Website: apple
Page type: payment
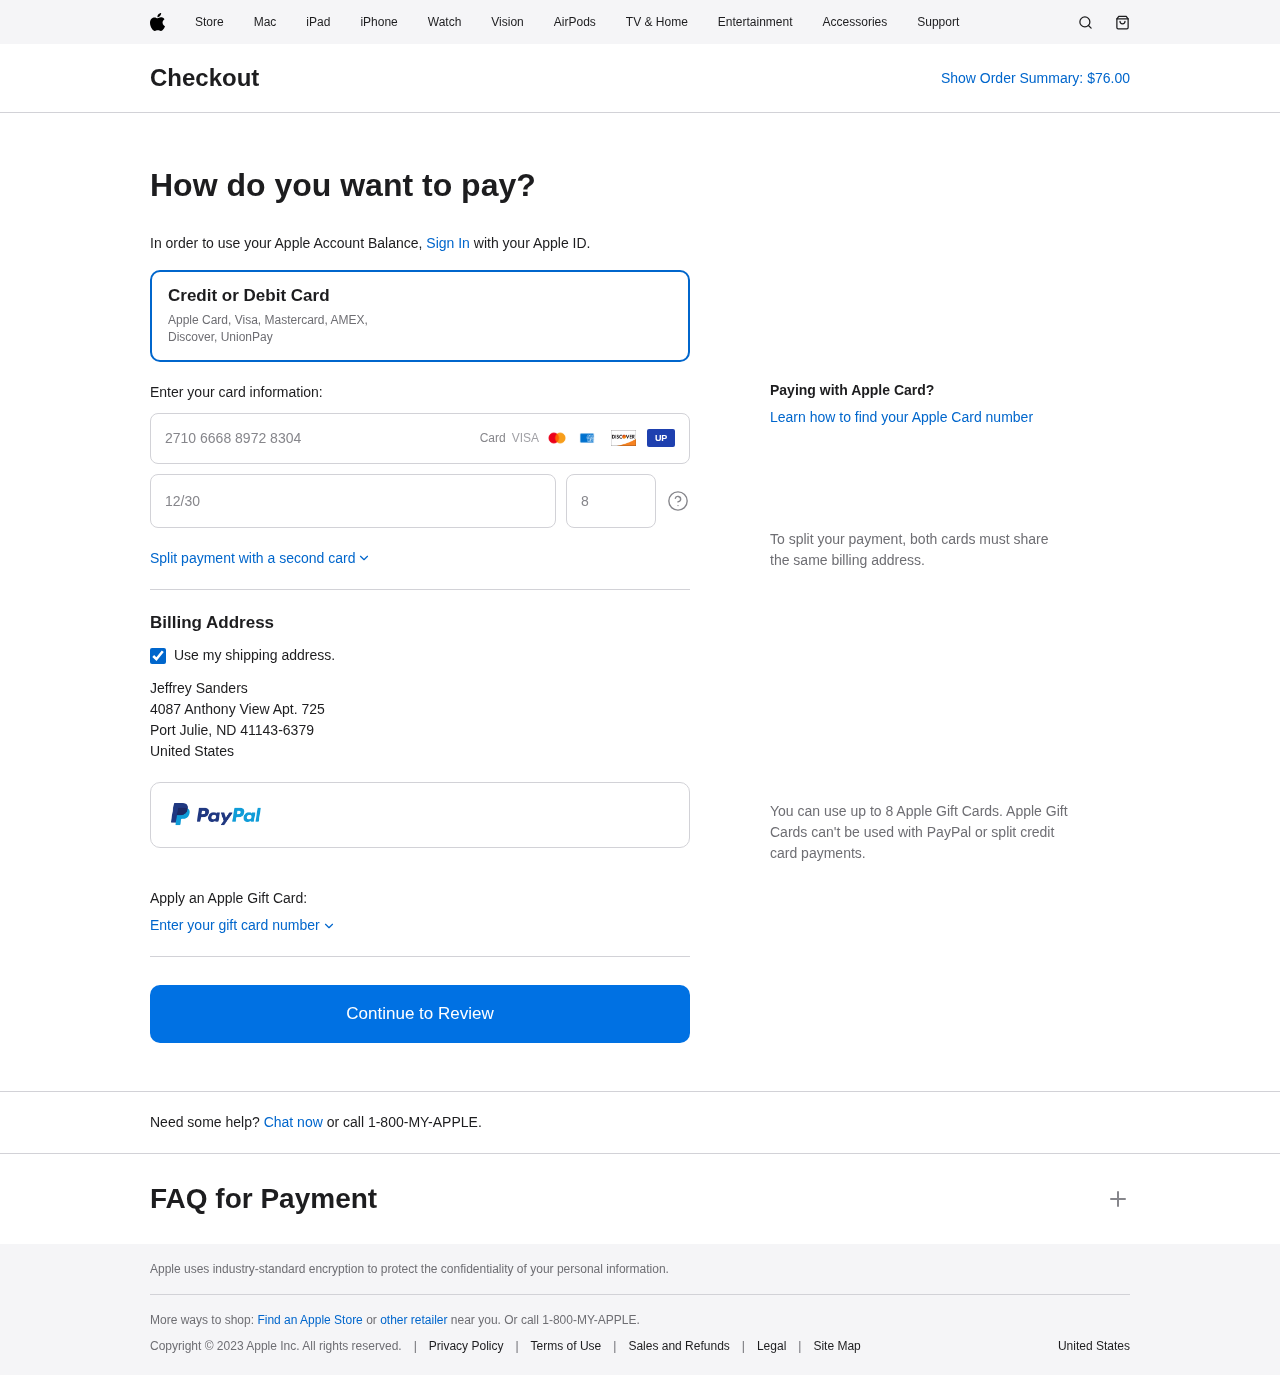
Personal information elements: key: PII_CARD_CVV
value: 839
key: PII_CARD_EXPIRY
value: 12/30
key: PII_CARD_NUMBER
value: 2710 6668 8972 8304
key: PII_COUNTRY
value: United States
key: PII_FULLNAME
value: Jeffrey Sanders
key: PII_STREET
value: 4087 Anthony View Apt. 725
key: PII_CITY_STATE_ZIP
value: Port Julie, ND 41143-6379
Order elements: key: ORDER_TOTAL
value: $76.00